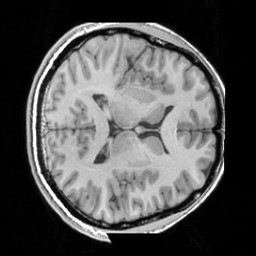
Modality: T1w
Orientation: axial
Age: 25
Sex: female
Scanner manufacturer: siemens
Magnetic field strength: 3 T
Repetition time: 1.63 s
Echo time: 0.00311 s